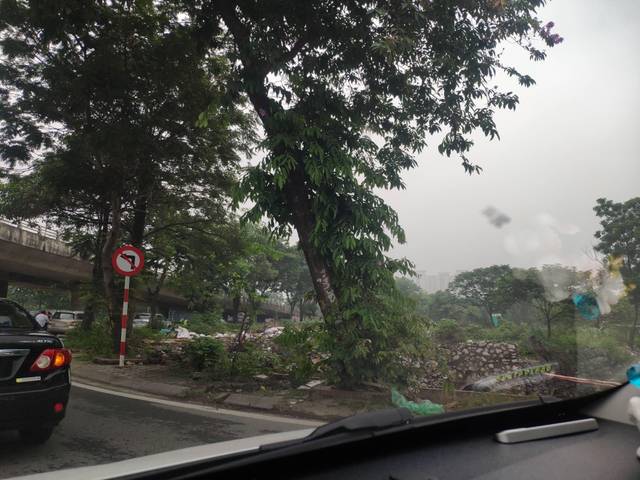
Region: Vietnam
Coordinates: 21.002, 105.782